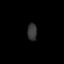
Tissue: lung
Cell type: Fibroblasts
Senescence score: 0.6081
Nuclear area (px): 160
Mean DAPI intensity: 54.581